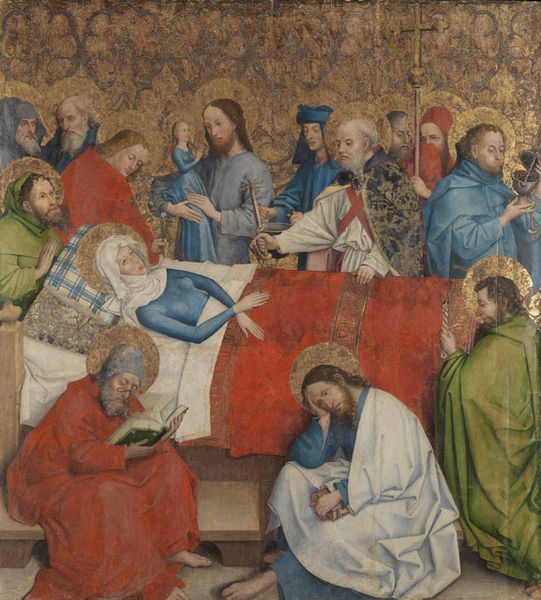
Titel: Tod Mariae
Künstler: Meister des Sterzinger Altarflügels
Standort: Karlsruhe
Institution: Staatliche Kunsthalle Karlsruhe
Schlagwörter: blau, gemälde, kopf, mann, weiß, frauen, grün, menschen, sitzen, bunt, frau, hintergrund, kariert, kleider, köpfe, männer, rot, schleier, leute, malerei, ornament, bart, wand, bibel, kleidung, tod, tot, trauer, bild, gelehrte, hände, öl, kirche, gewand, gold, kelch, stoffe, decke, gewänder, kind, gotik, engel, schweif, liegen, stab, zuschauer, bank, bischof, kissen, papst, essen, tapete, kopftuch, halstuch, lesen, kerze, bett, bettdecke, stufen, warten, liegend, barfuss, schild, krank, buch, kreuz, religion, druck, brille, knien, nonne, kardinal, arzt, beten, gebet, brokat, altar, bettzeug, prister, heiligenschein, pfarrer, nimbus, christus, grab, jesus, jesus christus, sterben, totenbett, mittelalter, betende, priester, segen, weihrauch, kruzifix, geistliche, heiliger, balu, heilige, jünger, heilig, maria, madonna, kranke, beweinung, christen, putti, christentum, seele, goldgrund, vorlesen, anna, josef, marientod, kapuze, lager, kopfkissen, heiligenscheine, sterbebett, apostel, letzte ölung, caspar, liegestatt, hildegard, hilf, nimben, tafelmalerei, goldf, goldhintergrund, glorien, beistand, maia, zugedeckt, n, m, truaer, tod mariaä, beweinung maria, sterven, lesenden, nimbs, kossen, lkopftuch, heiligensdhein, jkind